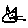
Label: cat